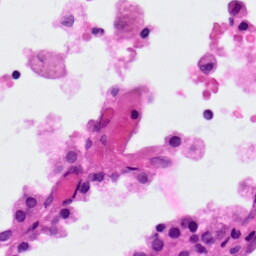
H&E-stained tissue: Lung